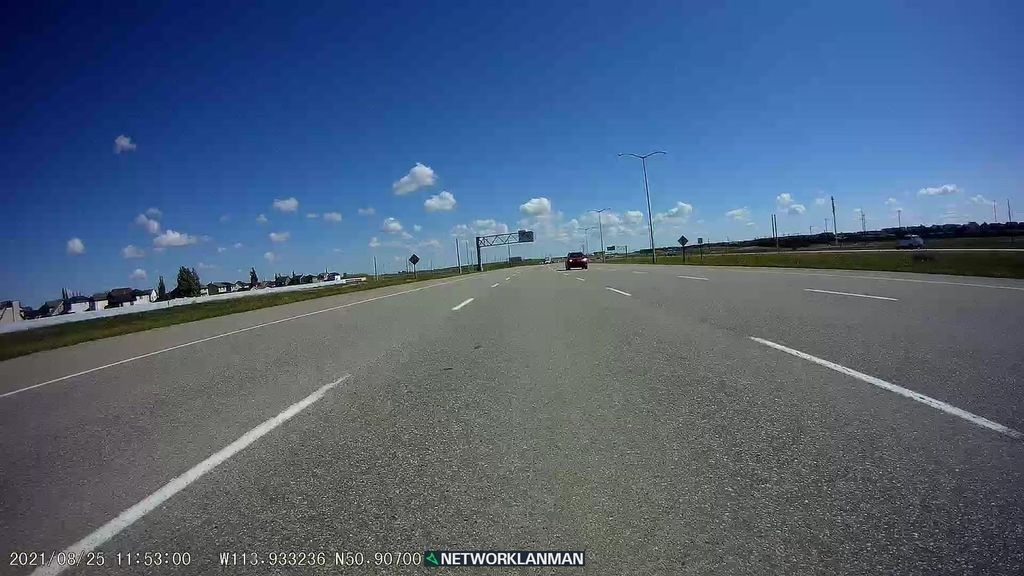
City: calgary